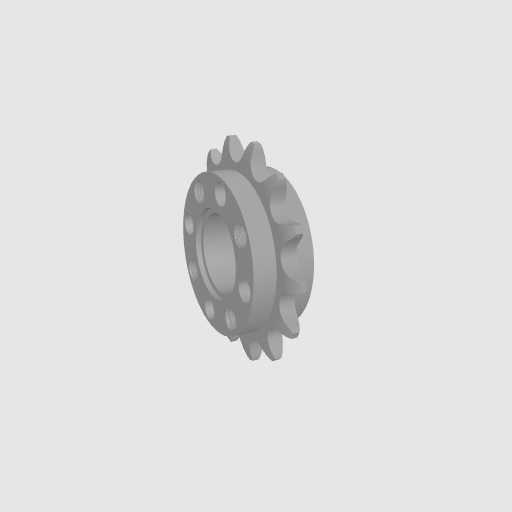
Part: SteelHubMountSprocket14ID